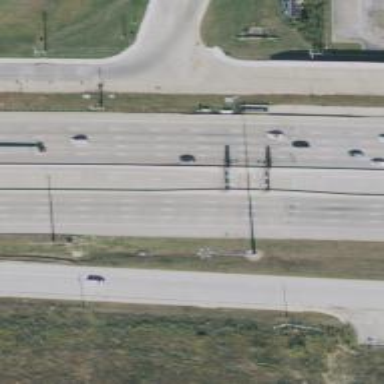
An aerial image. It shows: Toll gantry on the road.